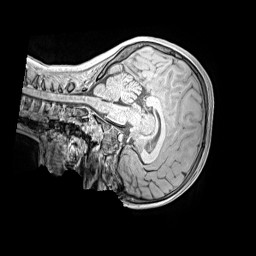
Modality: MP2RAGE
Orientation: sagittal
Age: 9
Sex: female
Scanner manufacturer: siemens
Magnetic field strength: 3 T
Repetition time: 4 s
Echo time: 0.00299 s